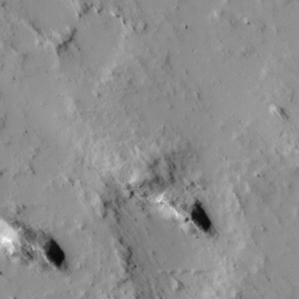
Label: non_frost